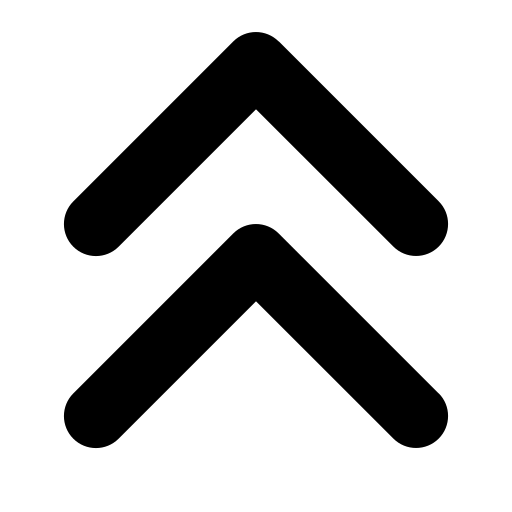
Tags: icon, FontAwesome, fa-icon, solid, angles, up